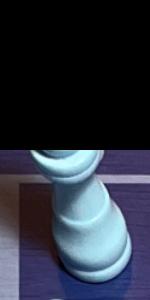
Label: King_White